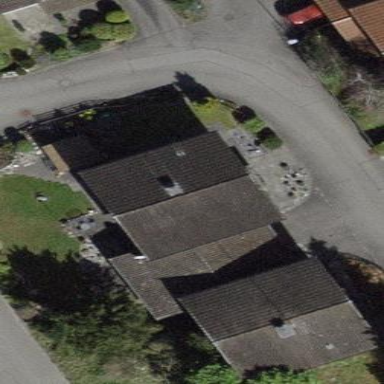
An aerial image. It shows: Building with tiled roof.